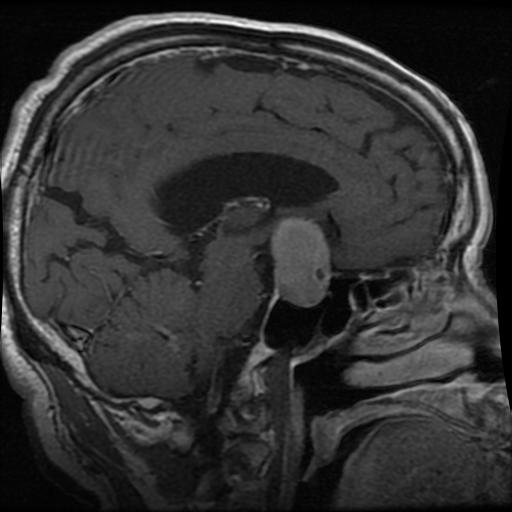
Label: pituitary